Question: I have found two similar questions <URL> .
But they both use opencv, and opencv indeed provide the corresponding lib. I don't use opencv, and my project is very simple, just hello world.I have changed project default configuration like this

except for these configurations, others all take defaults
I just want to test my project configuration,that works find for win32 debug and release. But not work for x64 debug and release, they all tell me 'LINK : fatal error LNK1104: cannot open file 'opencv_world341d.lib''
I indeed know my project does not use any opencv lib, but why they tell me I need to use opencv_world341d.lib
my code
'''
#include<iostream>
using namespace std;
int main()
{
cout << "hello world" << endl;
}
'''
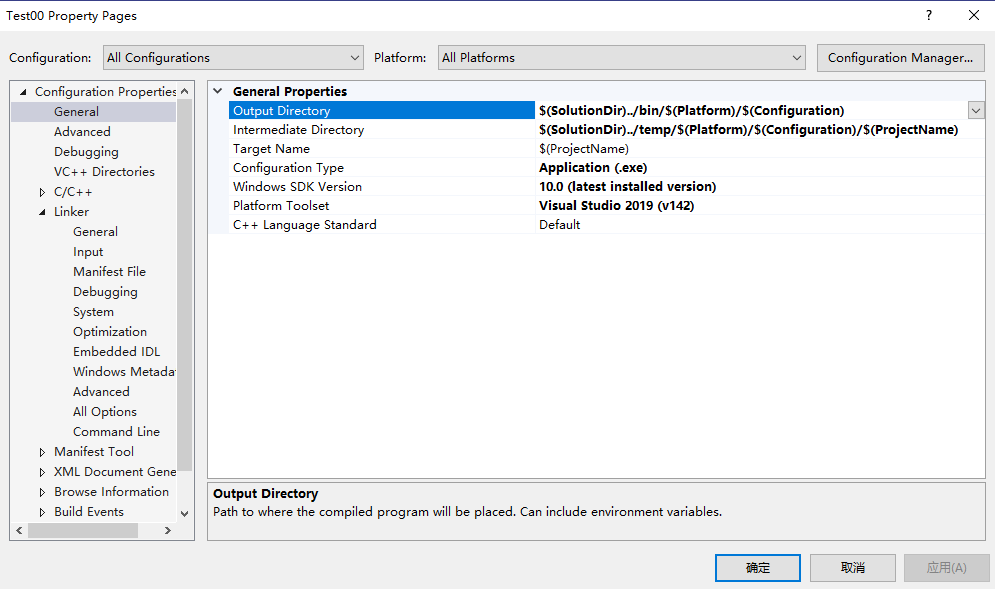
Answer: Thanks for everyone who comments on the question. I have solved the problem, although this problem not relevant to OpenCV to much, but I think the solution to the problem may be helpful to others. When I build project, visual studio 2019 tell me cannot link 'opencv_world341d.lib', so I go to 'Project->Properties->Linker->Input->Additional Dependencies' , and I found 'opencv_world341d.lib'. So I need to remove it, but it's readonly. From <URL>ppdata\local\microsoft\msbuild4.0 directory. Then I reedit 'Microsoft.cpp.<Platform>.users.props', delete 'opencv_world341d.lib', reboot visual studio, problem solved.